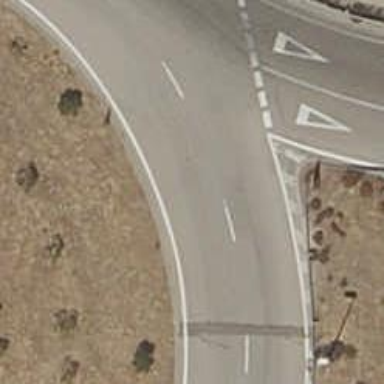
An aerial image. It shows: Tertiary road with asphalt surface leading to roundabout junction.